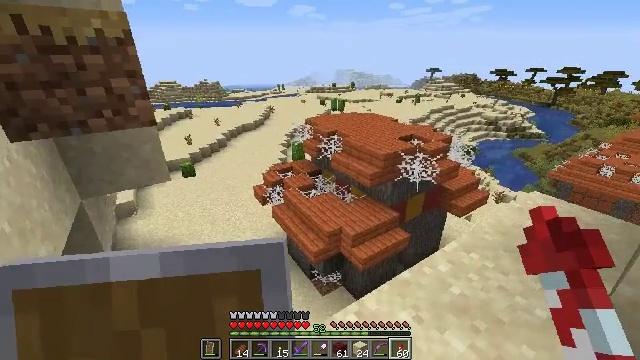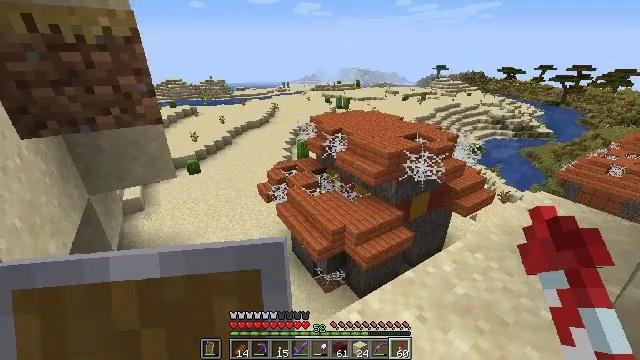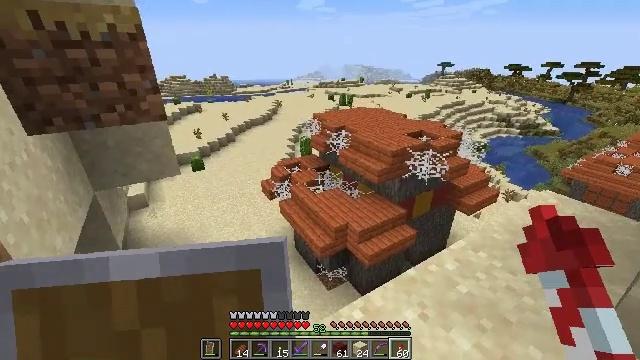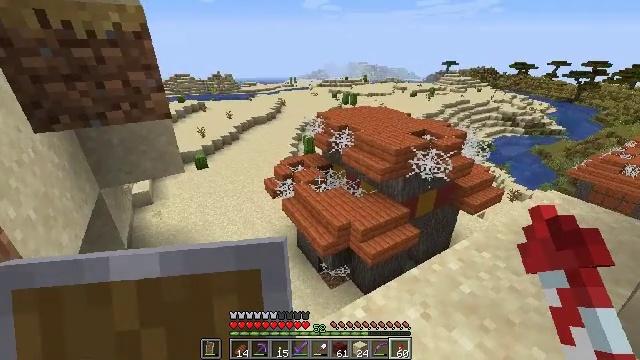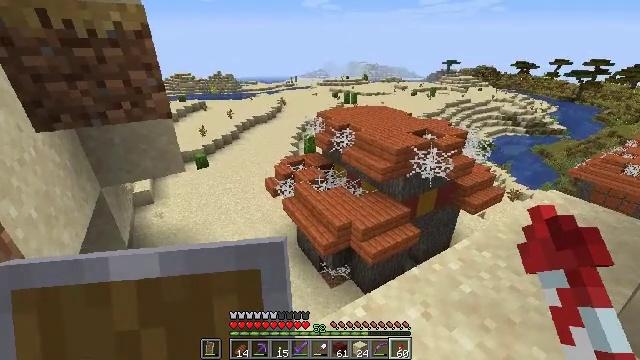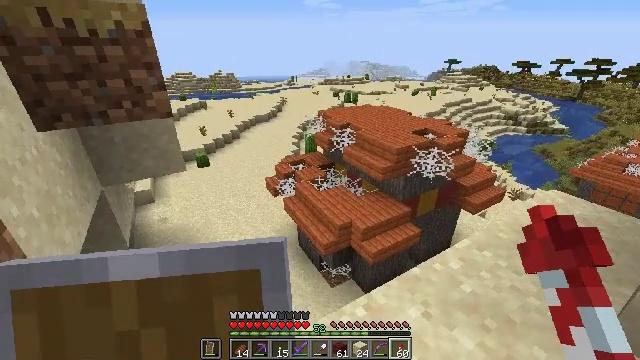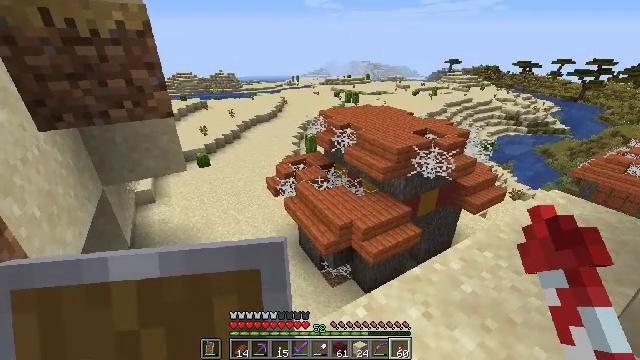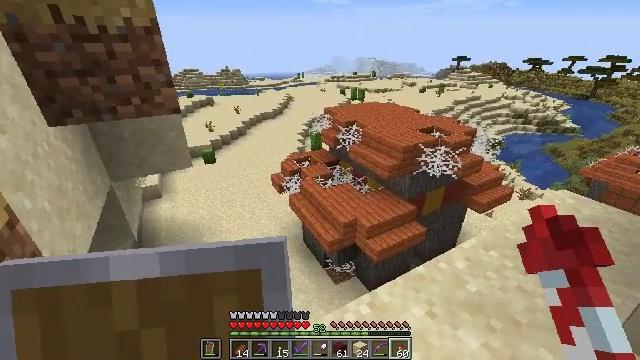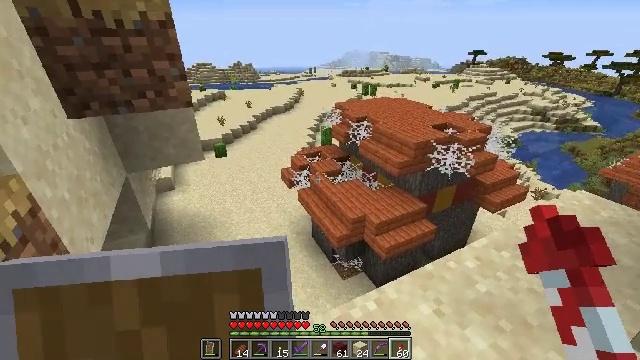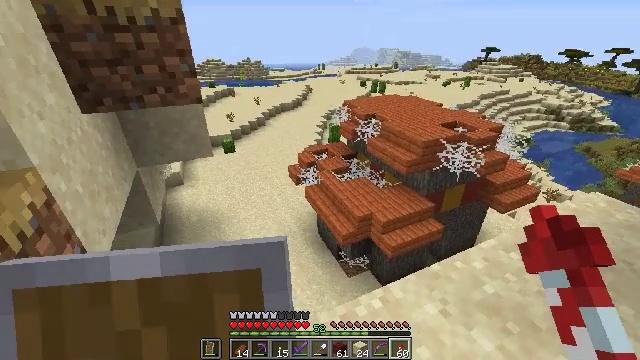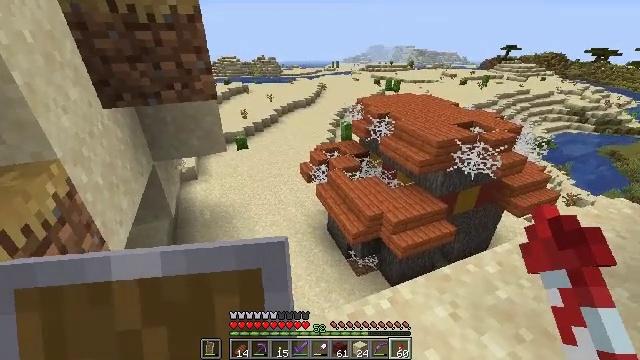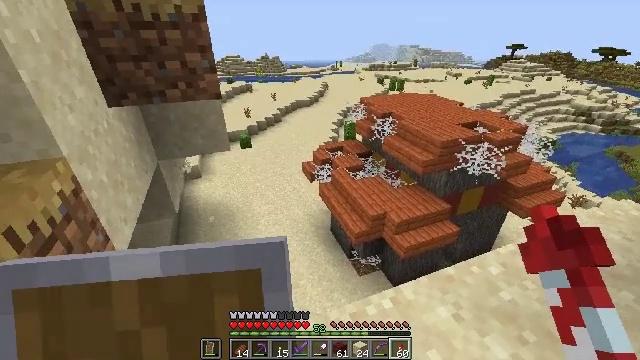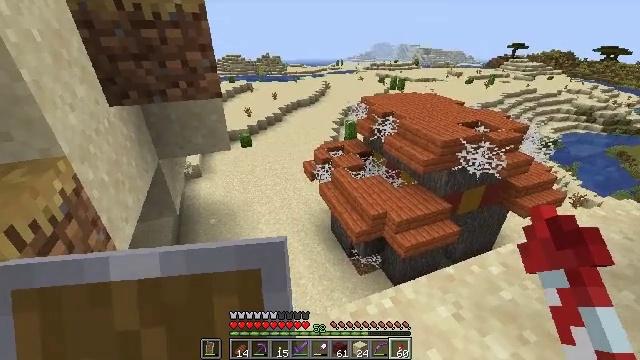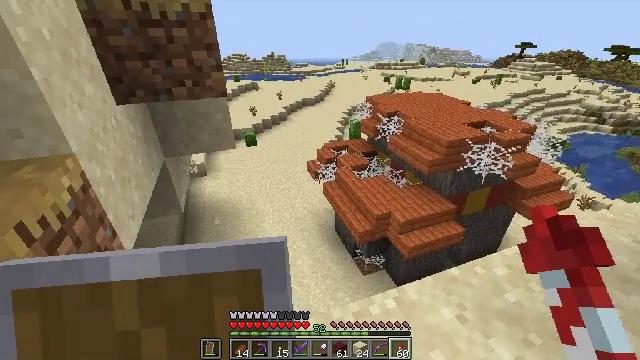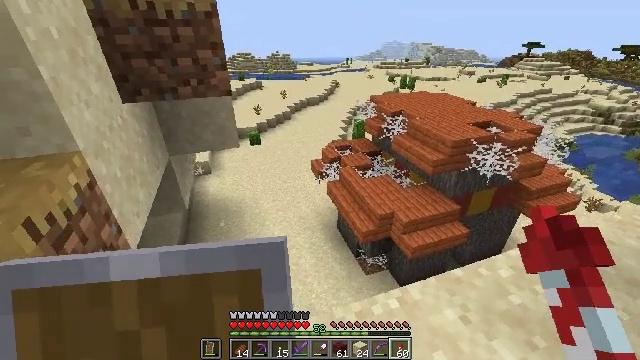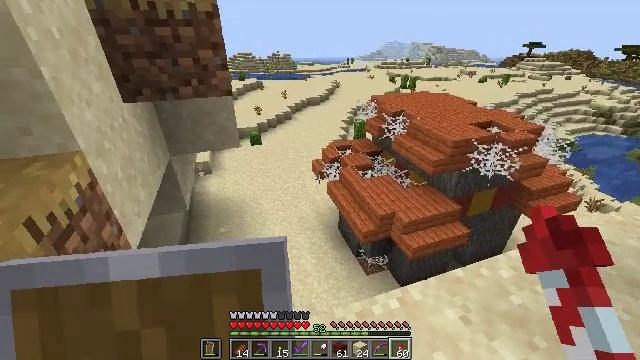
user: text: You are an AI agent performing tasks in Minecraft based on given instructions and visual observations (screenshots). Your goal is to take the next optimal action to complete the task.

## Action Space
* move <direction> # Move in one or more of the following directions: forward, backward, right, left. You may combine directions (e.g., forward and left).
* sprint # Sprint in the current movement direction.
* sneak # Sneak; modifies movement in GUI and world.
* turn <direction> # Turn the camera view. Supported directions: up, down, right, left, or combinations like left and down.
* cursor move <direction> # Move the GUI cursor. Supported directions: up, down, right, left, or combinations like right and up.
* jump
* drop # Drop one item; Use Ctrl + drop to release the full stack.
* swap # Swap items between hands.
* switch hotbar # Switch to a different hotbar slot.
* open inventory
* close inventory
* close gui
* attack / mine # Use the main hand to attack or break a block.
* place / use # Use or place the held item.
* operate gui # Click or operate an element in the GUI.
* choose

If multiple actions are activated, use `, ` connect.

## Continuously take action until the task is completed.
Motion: motion action
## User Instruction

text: Recover the brewing stand by mining it.
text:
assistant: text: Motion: turn left
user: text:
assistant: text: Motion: no_op
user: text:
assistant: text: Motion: no_op
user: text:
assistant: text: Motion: no_op
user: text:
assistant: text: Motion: no_op
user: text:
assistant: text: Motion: no_op
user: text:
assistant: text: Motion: turn left
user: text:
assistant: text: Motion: turn left and down
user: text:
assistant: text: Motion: turn left
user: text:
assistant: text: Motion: turn left
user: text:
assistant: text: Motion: no_op
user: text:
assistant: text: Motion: no_op
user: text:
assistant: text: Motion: turn left
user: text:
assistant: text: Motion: no_op
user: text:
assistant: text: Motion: no_op
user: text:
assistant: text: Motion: turn left
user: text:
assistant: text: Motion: turn left
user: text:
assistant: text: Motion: turn left
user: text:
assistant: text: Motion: turn left and down
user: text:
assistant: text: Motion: turn left
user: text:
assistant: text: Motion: turn left
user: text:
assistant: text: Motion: turn left
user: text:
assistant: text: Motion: turn left
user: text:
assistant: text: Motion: turn left and up
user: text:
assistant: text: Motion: turn left and up
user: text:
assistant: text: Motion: turn left and up
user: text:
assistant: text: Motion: turn left and up
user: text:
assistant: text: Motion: turn up
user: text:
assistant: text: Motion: no_op
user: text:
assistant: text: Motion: no_op